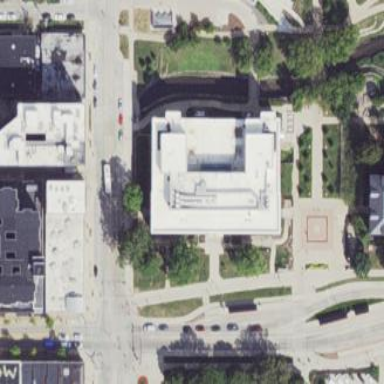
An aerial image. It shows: University building.